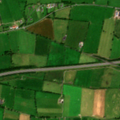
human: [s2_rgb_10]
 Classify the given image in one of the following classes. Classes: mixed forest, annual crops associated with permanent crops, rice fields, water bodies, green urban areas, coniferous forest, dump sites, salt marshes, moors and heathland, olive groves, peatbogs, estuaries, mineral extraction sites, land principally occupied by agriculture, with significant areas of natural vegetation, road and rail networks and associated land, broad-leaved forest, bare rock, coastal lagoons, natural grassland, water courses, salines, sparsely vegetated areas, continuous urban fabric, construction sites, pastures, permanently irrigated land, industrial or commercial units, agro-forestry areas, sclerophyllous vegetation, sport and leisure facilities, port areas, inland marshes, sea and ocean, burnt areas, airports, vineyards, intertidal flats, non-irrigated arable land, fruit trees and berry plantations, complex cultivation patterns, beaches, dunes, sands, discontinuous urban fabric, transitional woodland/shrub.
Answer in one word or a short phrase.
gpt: pastures